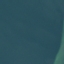
Label: SeaLake